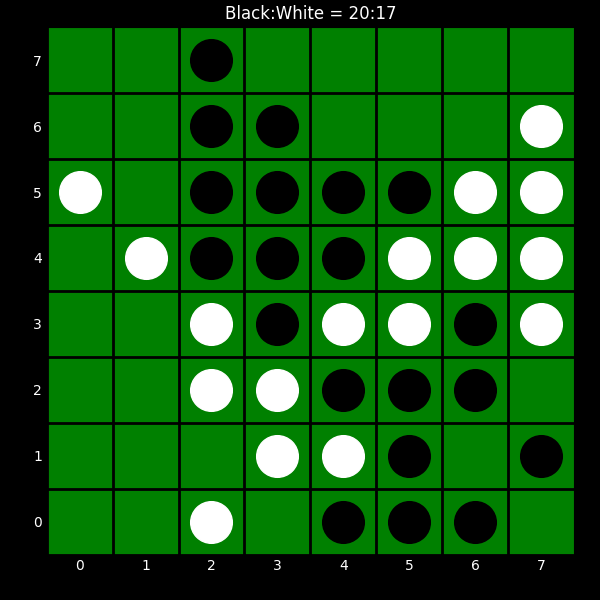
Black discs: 20
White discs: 17